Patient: sex F, age 80
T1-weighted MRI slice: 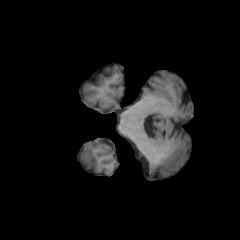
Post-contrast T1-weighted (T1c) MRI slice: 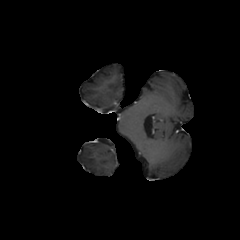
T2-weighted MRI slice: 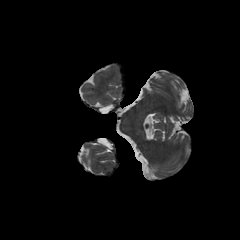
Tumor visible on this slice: no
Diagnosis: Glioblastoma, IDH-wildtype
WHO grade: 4